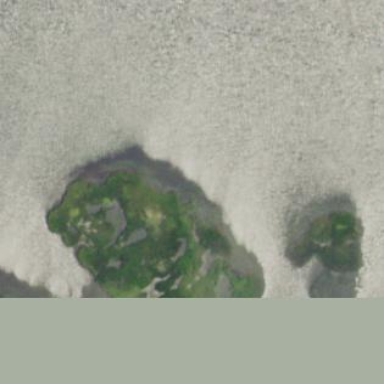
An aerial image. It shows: Islet located along the natural coastline.